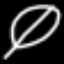
Label: leaf